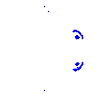
Particle: kaon